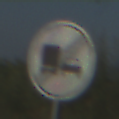
Verkehrszeichen: EndeUeberholverbotKraftfahrzeuge
Umgebung: Outdoor, RoadRail
Tageszeit: MorningAfternoon
Wetter: Clear
Licht: Natural
Jahreszeit: NotSpecified
Kontrast: HighContrast